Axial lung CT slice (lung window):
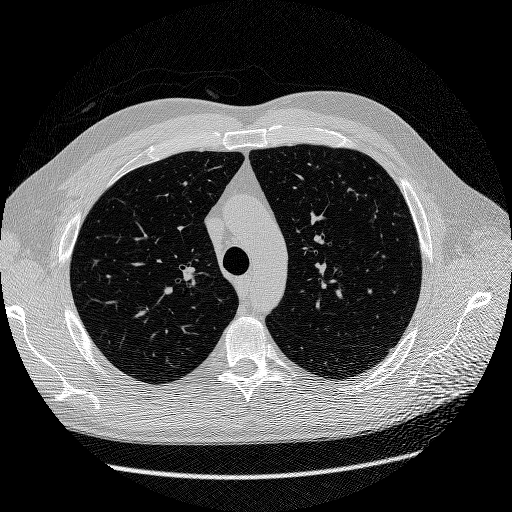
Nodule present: no